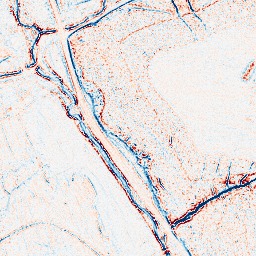
Category: edge_preserving
Decomposition family: bilateral
Decomposition parameters: d: 5
sigma_color: 75
sigma_space: 100
Upsampling method: linear_exact
Upsampling parameters: scale: 4
Upsampling scale: 4